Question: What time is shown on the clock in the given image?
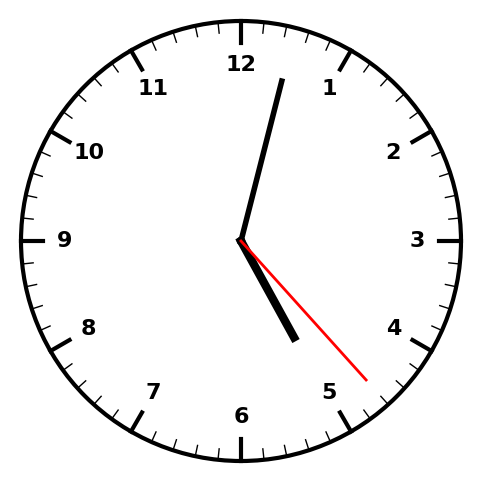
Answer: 05:02:23